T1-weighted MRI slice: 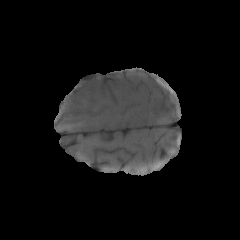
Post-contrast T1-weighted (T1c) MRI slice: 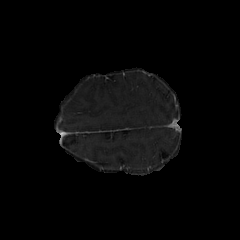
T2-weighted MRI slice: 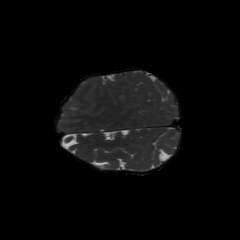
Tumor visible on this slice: yes